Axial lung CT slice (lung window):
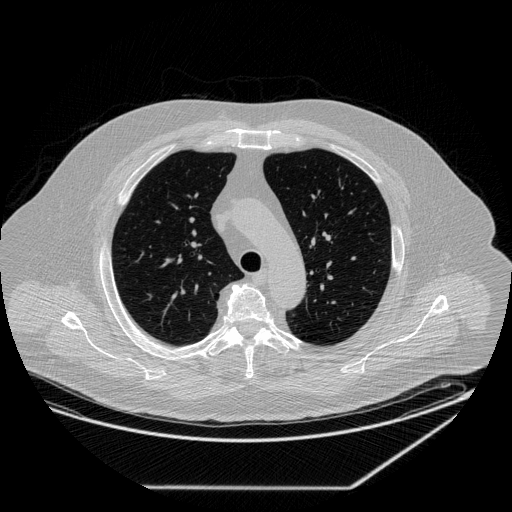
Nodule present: no